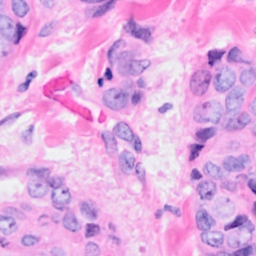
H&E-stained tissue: Breast